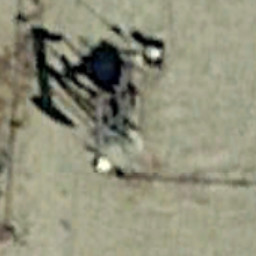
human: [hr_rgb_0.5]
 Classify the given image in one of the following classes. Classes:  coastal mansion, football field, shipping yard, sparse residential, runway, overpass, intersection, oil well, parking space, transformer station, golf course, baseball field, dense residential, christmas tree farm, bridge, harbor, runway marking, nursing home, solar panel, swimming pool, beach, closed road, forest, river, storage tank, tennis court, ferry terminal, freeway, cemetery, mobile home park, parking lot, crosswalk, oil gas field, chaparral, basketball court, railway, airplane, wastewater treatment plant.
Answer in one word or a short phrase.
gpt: oil well